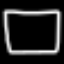
Label: square